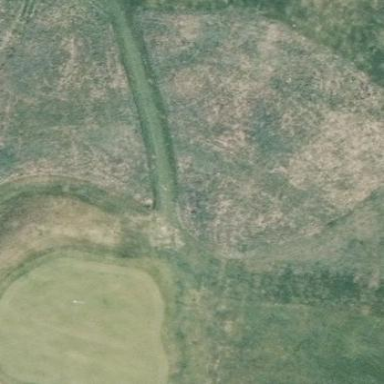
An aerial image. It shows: Golf rough area.